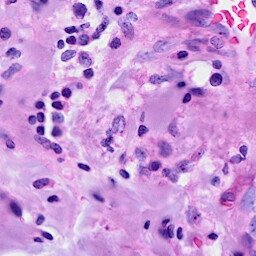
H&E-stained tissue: Breast